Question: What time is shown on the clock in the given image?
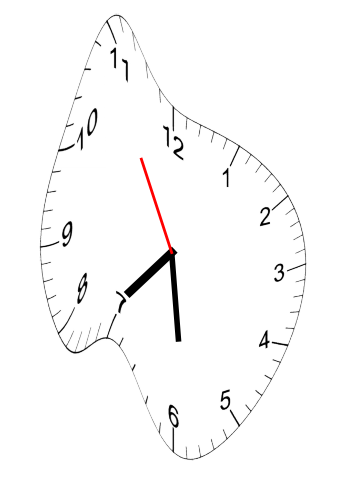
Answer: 07:28:55